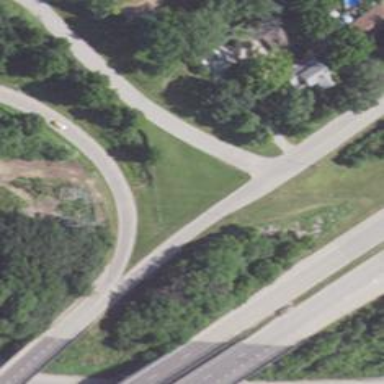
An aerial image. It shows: Primary link highway.